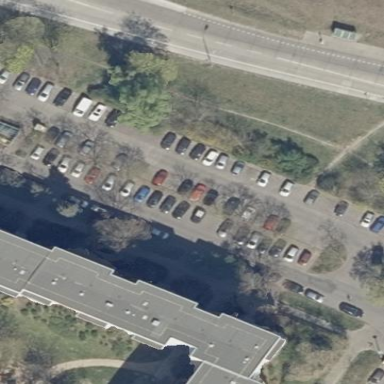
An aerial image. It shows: Street side parking area.